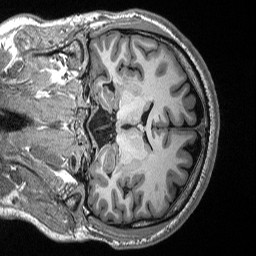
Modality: T1w
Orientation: coronal
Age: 26
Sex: male